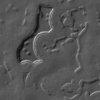
Label: not_dusty